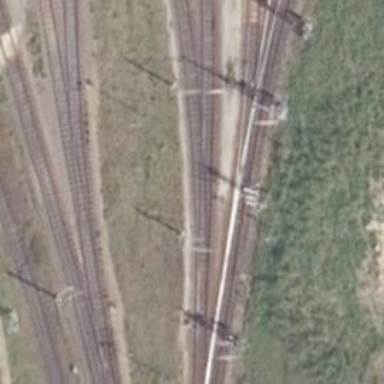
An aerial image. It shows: Railway switch.